Question: My requirement is to get google places autocomplete suggestion only for Bangalore places, but I am not getting places only for Bangalore or within mention latitude longitude.
I want to retireve only below image places in autocomplete textfield.

can someone plz suggest how to achieve the same and where I am going wrong.
Javascript:
'''
<script type="text/javascript">
function initialize1() {
var southWest = new google.maps.LatLng( 12.97232, 77.59480 );
var northEast = new google.maps.LatLng( 12.89201, 77.58905 );
var bangaloreBounds = new google.maps.LatLngBounds( southWest, northEast );
var options = {
bounds: bangaloreBounds,
types: ['(cities)'],
componentRestrictions: {country: 'in'}
};
var input = document.getElementById('searchTextFieldTo');
var autocomplete = new google.maps.places.Autocomplete(input, options);
}
google.maps.event.addDomListener(window, 'load', initialize1);
</script>
'''
TextField:
'''
<input type="text" id="searchTextFieldTo" class="ui-timepicker-hour" style="width:350px;text-align:left;font-style:italic;" placeholder="Enter To location" autocomplete="on" />
'''
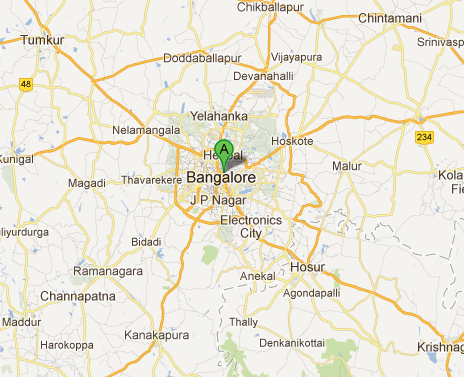
Answer: As mentioned in my answer <URL>:
It is currently not possible to restrict results to a specific locality. You can use bounds as you have done so above to bias results towards, but not restricted to places contained within the specified bounds.
If you believe restriction by locality would be a useful feature please file a <URL>.
EDIT:
As per 2018-07 it's possible to define the of places to be retrieved, like (which are locality or administrative_area3 according to the API). Check out full answer <URL>.